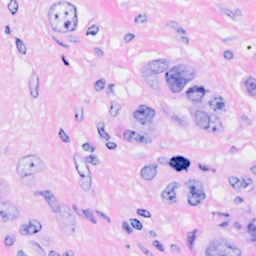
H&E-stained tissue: Breast